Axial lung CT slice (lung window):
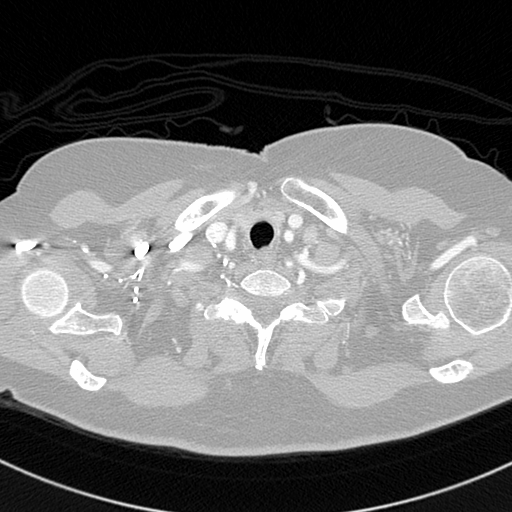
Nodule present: no